Question: Count the number of objects in the diagram.
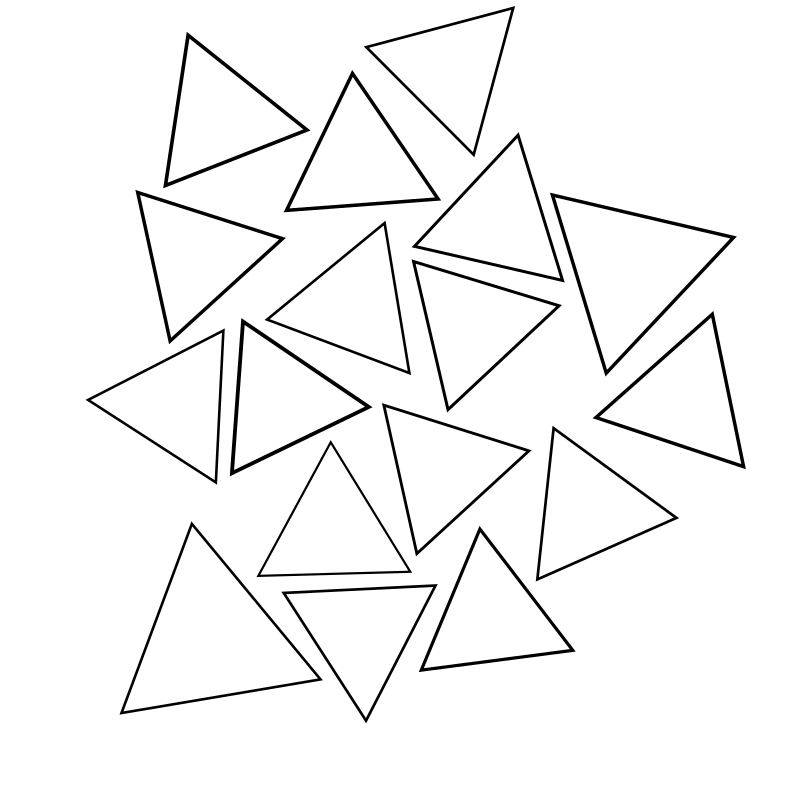
Answer: 17